Interaction volume radius: 10 \u00c5
Interaction volume height: 15 \u00c5
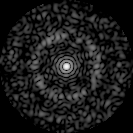
Disorder parameter: 0.8231